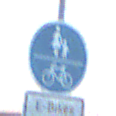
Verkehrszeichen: GemeinsamerGehUndRadweg
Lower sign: BesondereFahrzeugeUndTransportgueter13
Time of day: SunriseSunset
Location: Outdoor (Nature)
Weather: Clear
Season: NotSpecified
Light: Natural